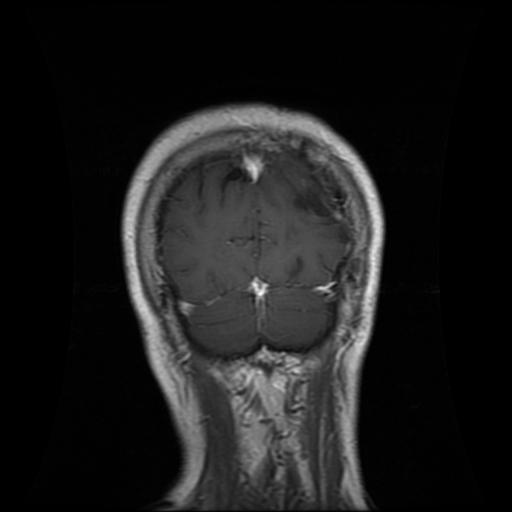
Label: glioma